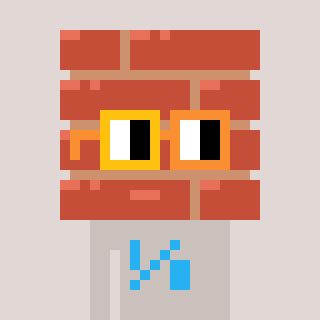
a pixel art character with square yellow and orange glasses, a wall-shaped head and a foggrey-colored body on a warm background